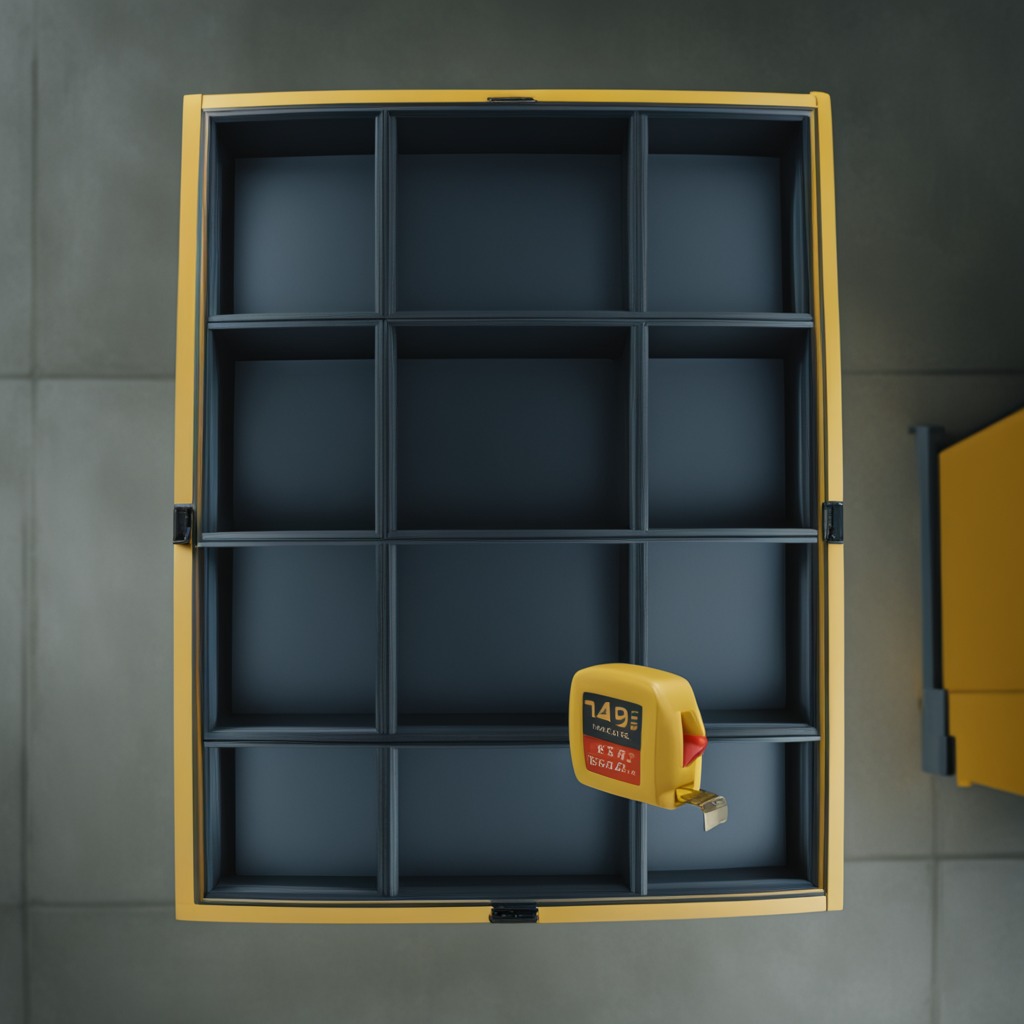
A measuring tape is lying on the toolbox surface in an airplane hangar workshop.